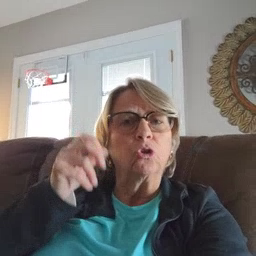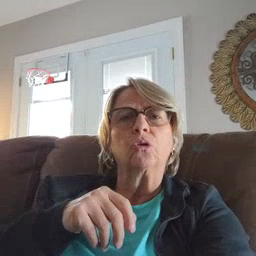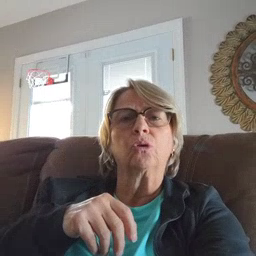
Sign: hear